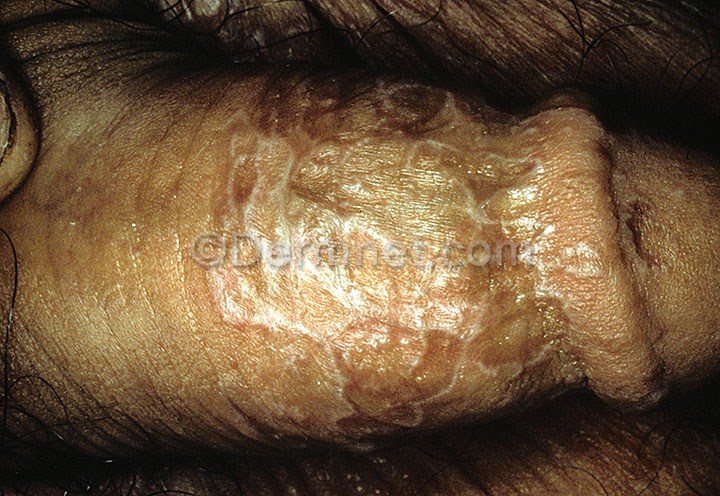
Disease: Psoriasis pictures Lichen Planus and related diseases